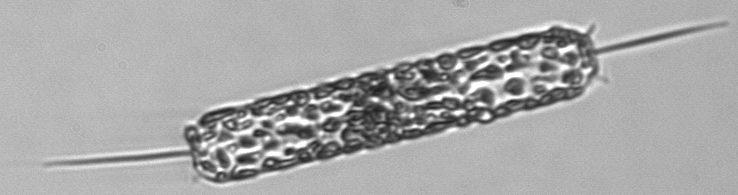
Label: Ditylum_brightwellii